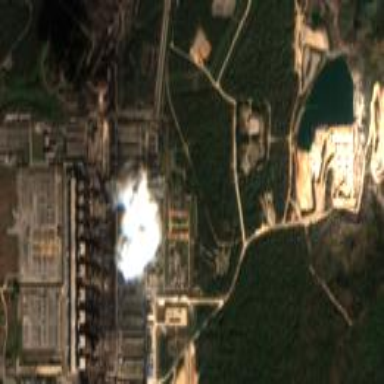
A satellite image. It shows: Industrial area with coal-powered plant.